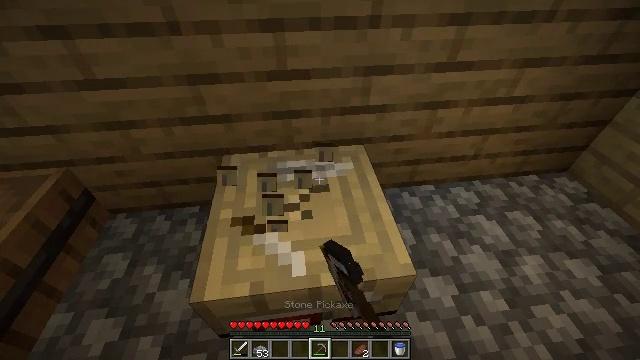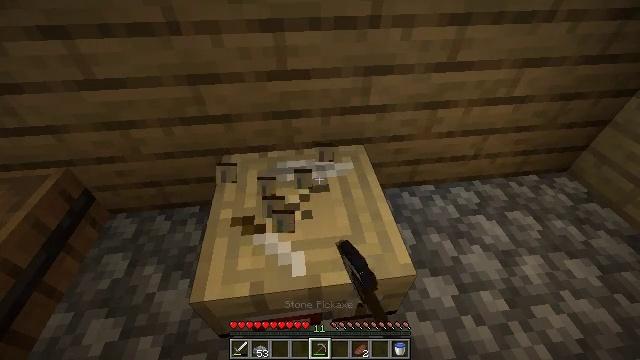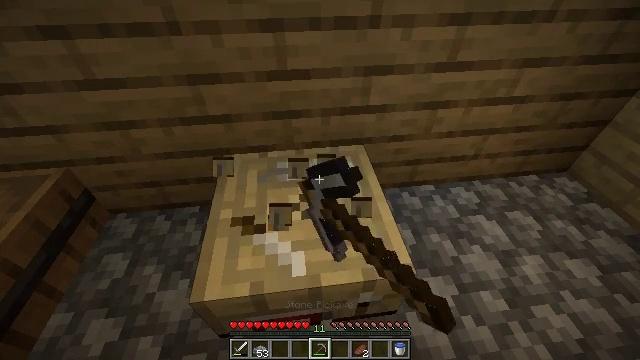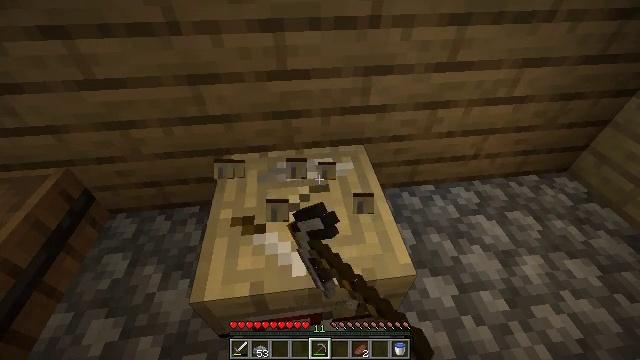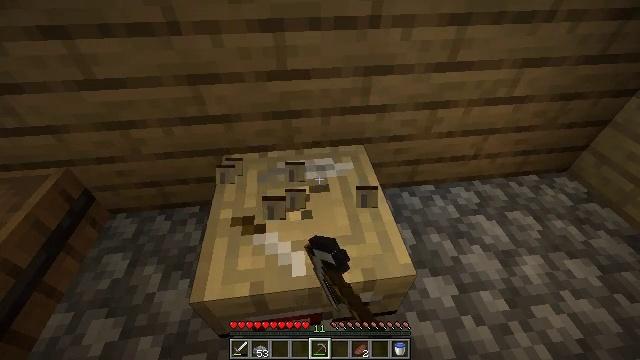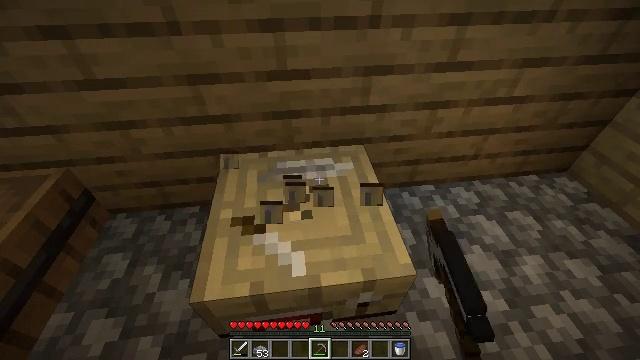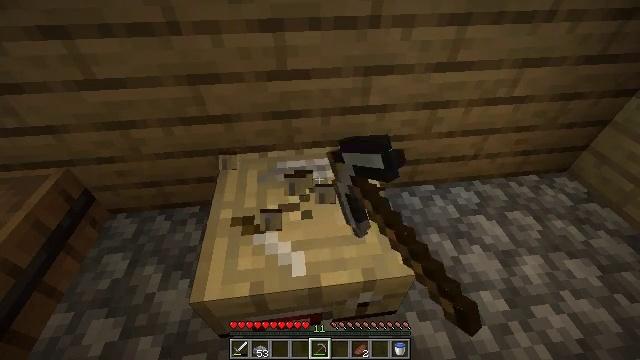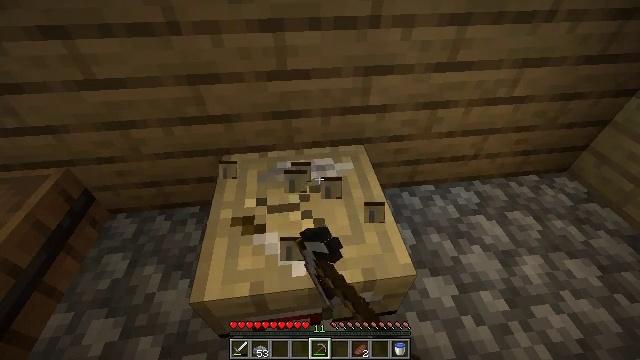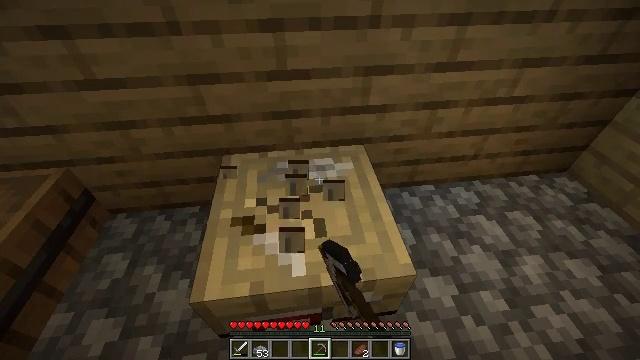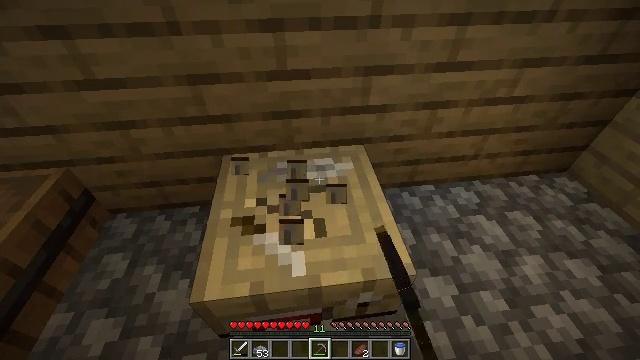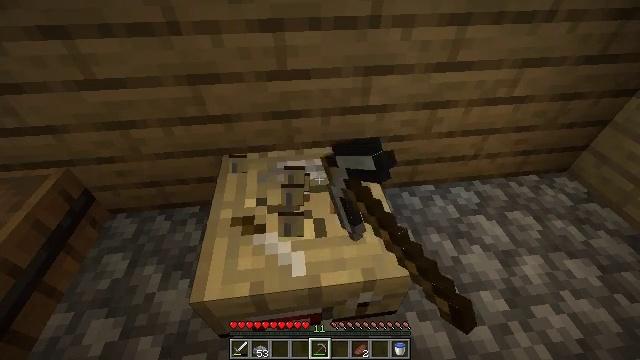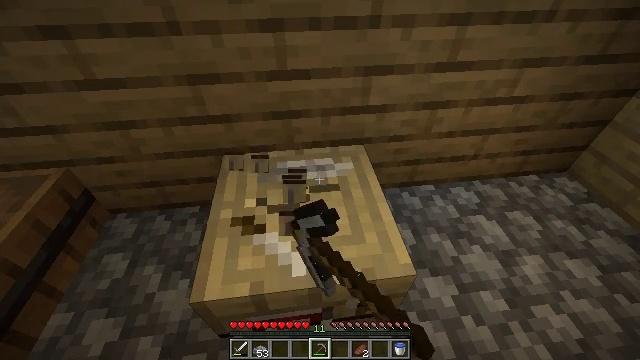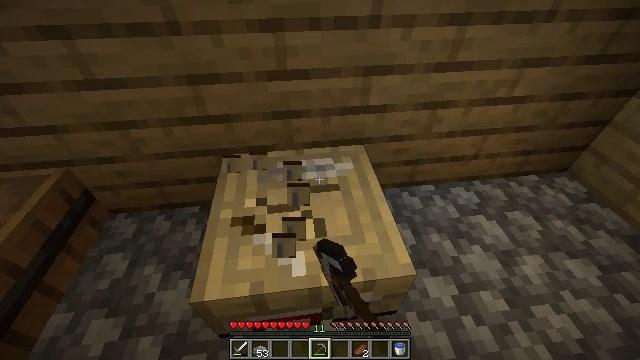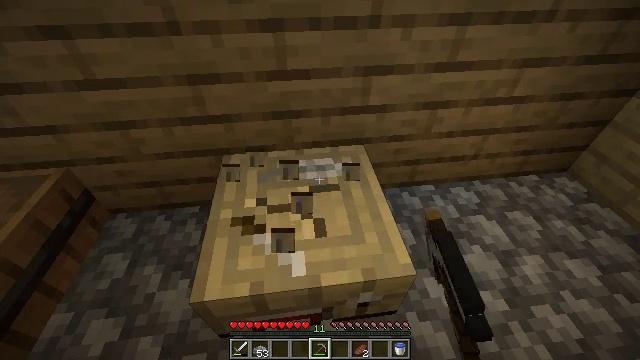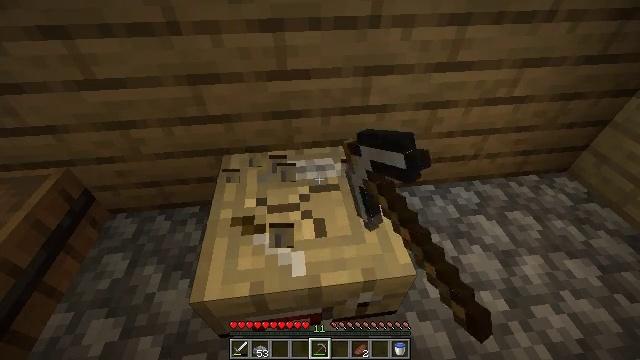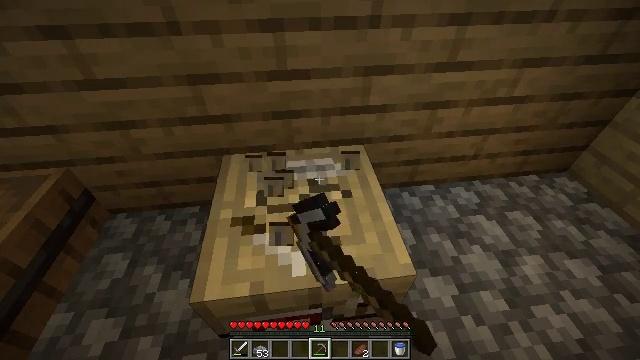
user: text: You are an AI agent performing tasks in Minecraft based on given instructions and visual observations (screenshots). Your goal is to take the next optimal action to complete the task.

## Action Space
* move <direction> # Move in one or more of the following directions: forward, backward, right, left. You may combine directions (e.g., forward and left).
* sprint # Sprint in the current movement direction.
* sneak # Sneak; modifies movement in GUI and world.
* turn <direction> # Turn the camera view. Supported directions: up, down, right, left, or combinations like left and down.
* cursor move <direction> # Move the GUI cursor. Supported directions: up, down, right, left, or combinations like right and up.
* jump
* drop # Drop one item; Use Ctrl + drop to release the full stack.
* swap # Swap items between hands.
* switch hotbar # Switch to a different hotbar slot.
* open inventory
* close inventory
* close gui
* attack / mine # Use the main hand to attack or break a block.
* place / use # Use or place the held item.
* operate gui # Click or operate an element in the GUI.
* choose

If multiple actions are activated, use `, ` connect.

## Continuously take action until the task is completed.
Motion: motion action
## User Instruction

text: Recycle the fletching table.
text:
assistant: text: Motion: attack / mine
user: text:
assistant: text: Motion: attack / mine
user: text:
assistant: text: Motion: attack / mine
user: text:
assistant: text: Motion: attack / mine
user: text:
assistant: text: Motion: attack / mine
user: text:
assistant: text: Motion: attack / mine
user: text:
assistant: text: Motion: attack / mine
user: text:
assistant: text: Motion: attack / mine
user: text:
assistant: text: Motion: attack / mine
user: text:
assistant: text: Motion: attack / mine
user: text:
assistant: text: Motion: attack / mine
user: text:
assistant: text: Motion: attack / mine
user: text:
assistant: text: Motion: attack / mine
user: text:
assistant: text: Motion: attack / mine
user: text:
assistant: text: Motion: attack / mine
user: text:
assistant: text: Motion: attack / mine
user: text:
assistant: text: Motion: attack / mine
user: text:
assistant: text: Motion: attack / mine
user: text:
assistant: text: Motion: attack / mine
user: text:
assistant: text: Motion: attack / mine
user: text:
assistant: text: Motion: attack / mine
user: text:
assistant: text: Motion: attack / mine
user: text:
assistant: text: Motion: attack / mine
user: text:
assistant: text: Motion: attack / mine
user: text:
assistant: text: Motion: attack / mine
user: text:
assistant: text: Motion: attack / mine
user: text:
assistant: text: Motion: attack / mine
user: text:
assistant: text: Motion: attack / mine
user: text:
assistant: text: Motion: attack / mine
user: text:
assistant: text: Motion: attack / mine